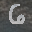
Label: 6